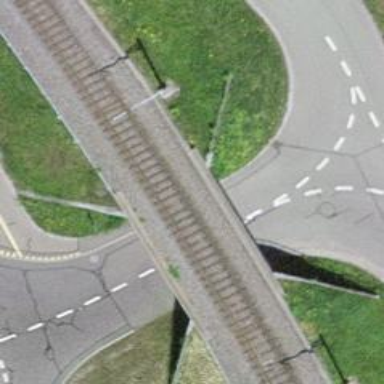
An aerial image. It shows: Railway bridge with electrified tracks and single contact line.